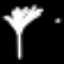
Label: palm tree